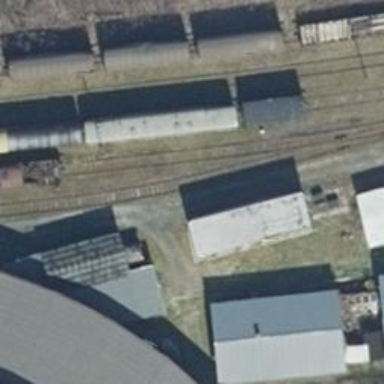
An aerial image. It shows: Railway yard.